Interaction volume radius: 5 \u00c5
Interaction volume height: 15 \u00c5
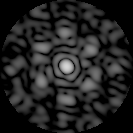
Disorder parameter: 0.6717